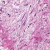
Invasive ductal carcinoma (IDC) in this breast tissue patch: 0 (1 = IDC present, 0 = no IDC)